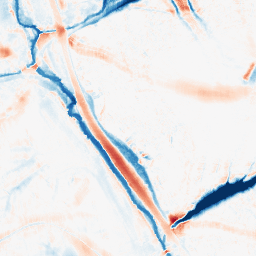
Category: morphological
Decomposition family: morphological_ellipse
Decomposition parameters: operation: average
width: 30
height: 30
Upsampling method: bicubic
Upsampling parameters: scale: 8
Upsampling scale: 8